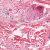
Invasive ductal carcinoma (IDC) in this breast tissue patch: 0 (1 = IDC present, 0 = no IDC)